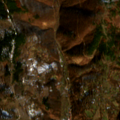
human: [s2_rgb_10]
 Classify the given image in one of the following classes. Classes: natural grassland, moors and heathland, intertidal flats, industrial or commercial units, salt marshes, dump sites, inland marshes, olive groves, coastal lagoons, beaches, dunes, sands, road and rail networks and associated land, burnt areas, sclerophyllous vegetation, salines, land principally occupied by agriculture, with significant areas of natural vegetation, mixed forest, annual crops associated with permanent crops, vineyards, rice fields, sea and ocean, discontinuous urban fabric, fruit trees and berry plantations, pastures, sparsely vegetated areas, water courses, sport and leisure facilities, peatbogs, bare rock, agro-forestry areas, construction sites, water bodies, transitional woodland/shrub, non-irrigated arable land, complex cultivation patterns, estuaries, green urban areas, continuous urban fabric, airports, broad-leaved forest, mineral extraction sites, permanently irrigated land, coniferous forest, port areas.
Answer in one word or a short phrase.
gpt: discontinuous urban fabric, land principally occupied by agriculture, with significant areas of natural vegetation, broad-leaved forest, coniferous forest, transitional woodland/shrub